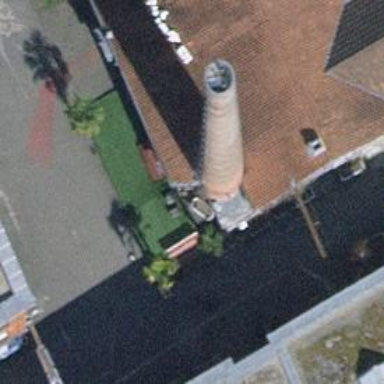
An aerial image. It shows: Chimney that is man-made.